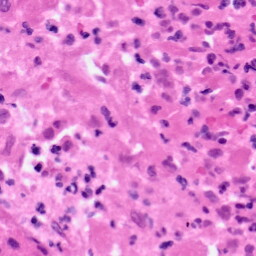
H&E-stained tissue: Pancreatic